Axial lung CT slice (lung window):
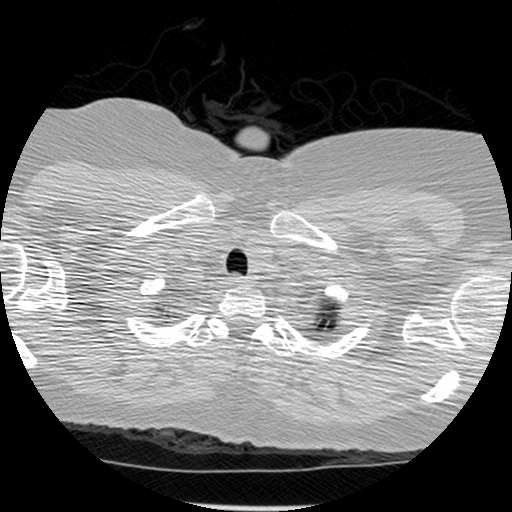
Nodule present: no